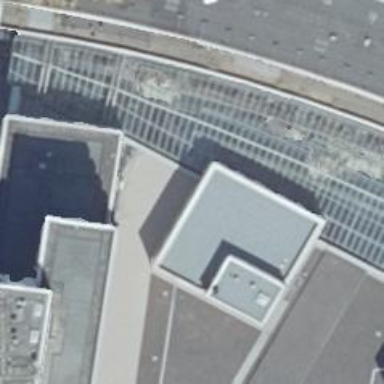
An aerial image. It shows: Department store.